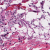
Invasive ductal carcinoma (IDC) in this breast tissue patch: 0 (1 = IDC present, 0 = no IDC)